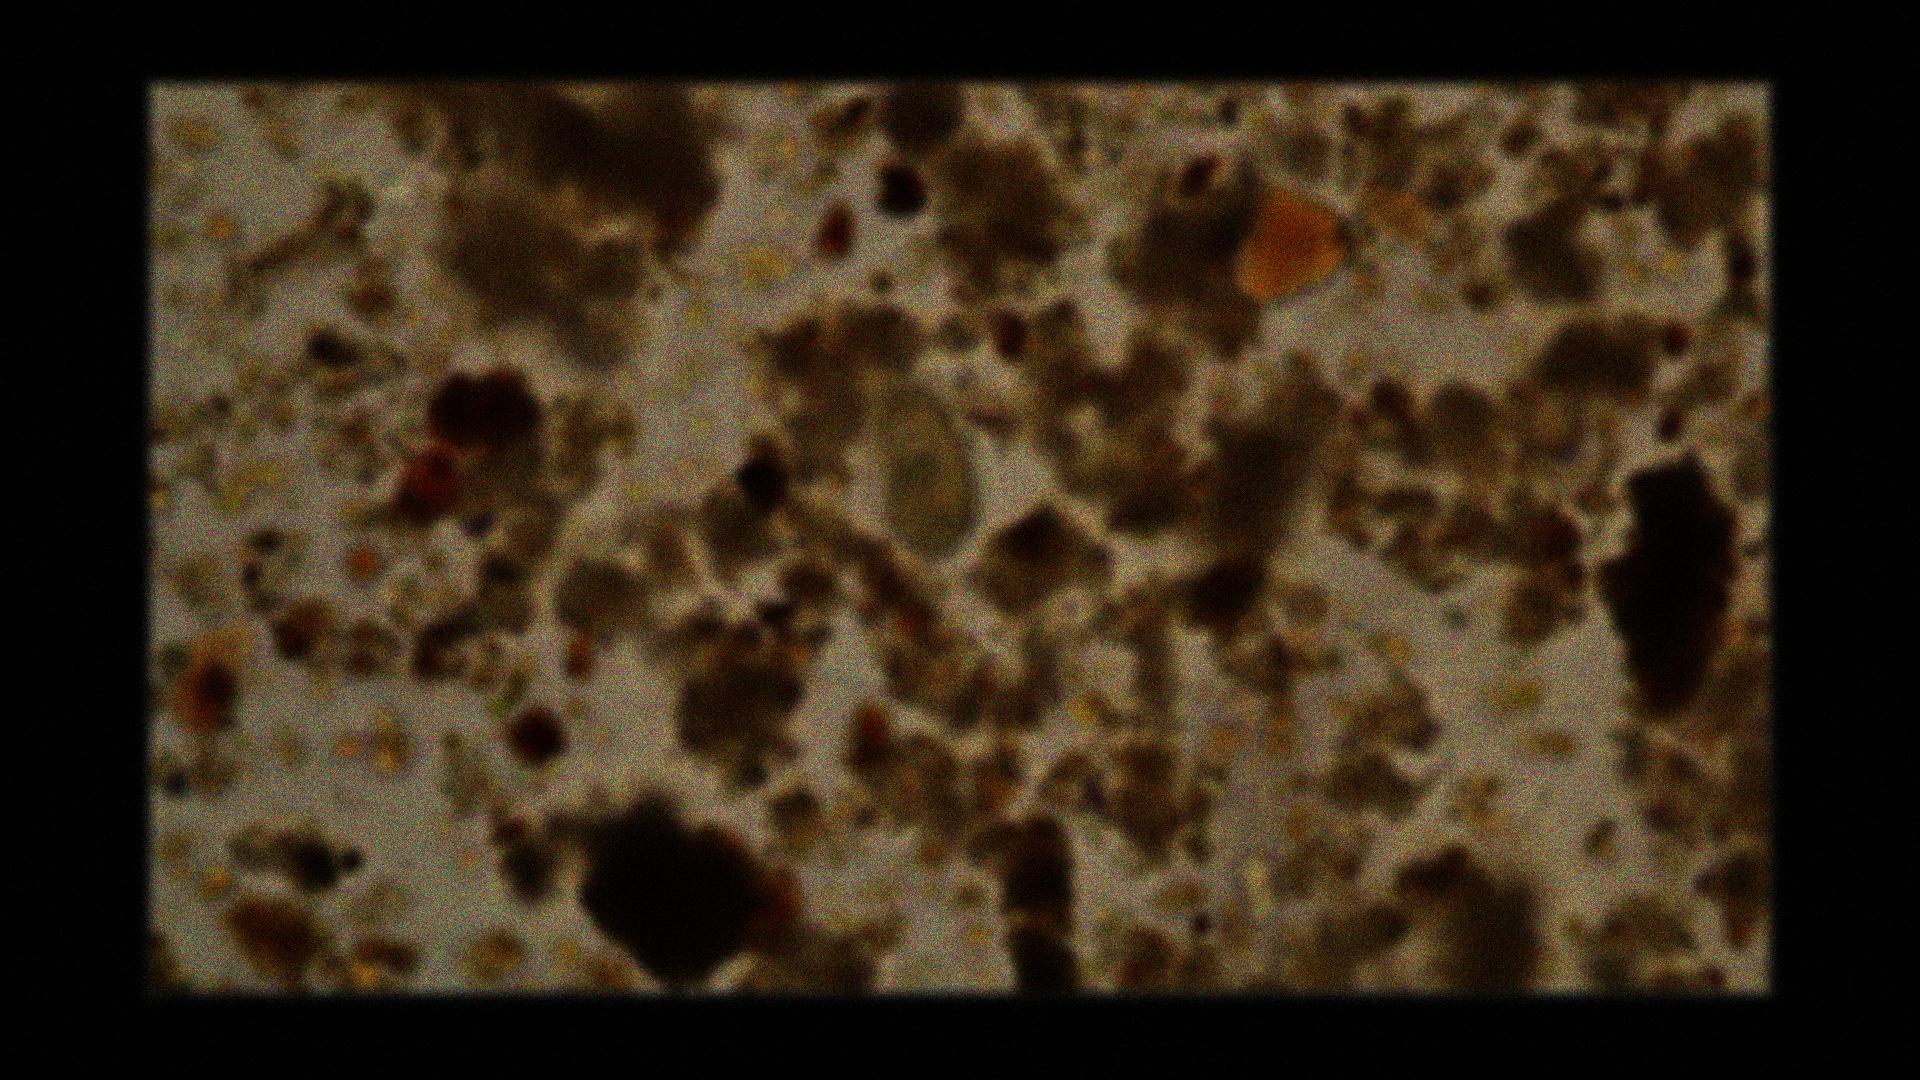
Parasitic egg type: Hookworm egg